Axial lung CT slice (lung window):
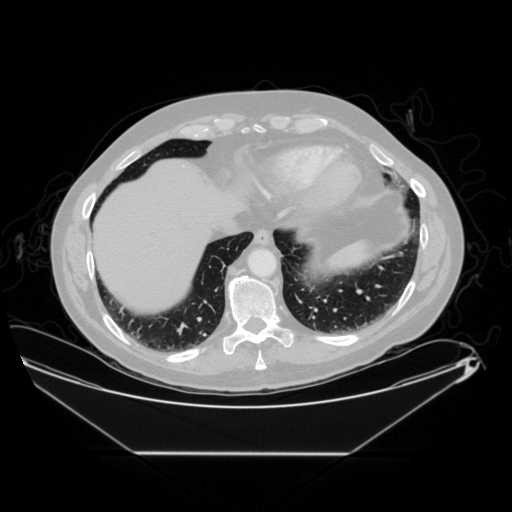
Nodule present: yes
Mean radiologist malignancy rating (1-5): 1